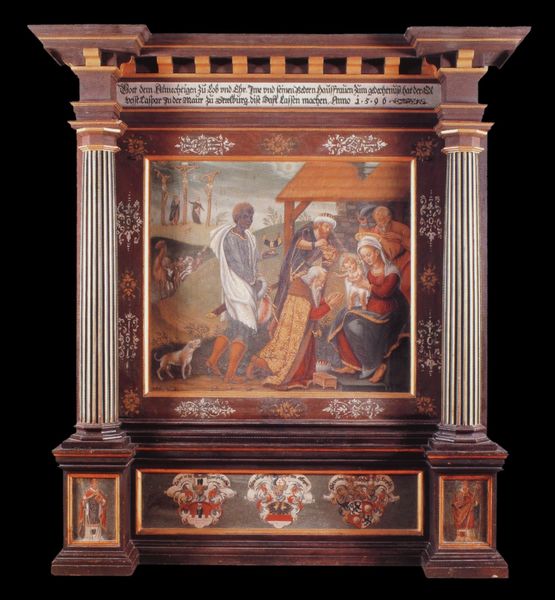
Titel: Dreikönigsaltar aus Graun/Kurtatsch
Künstler: Georg Müller
Institution: Brixen, Diözesanmuseum
Schlagwörter: gemälde, holz, säule, säulen, weiss, dach, hund, rot, tiere, wiese, malerei, architektur, bibel, johannes, sockel, drei, renaissance, schrift, pilaster, text, beten, altar, kapitell, wappen, sims, gesims, kreuze, christus, jesus, jesus christus, kreuzigung, stall, kanneluren, könige, fresko, maria, madonna, anbetung, weise, christi, josef, geburt, weihnachten, travee, schächer, caspar, golgatha, hl. drei könige, balthasar, melchior, jesu geburt, anbetung der könige, melchor, nieend, weise könige, baltazar